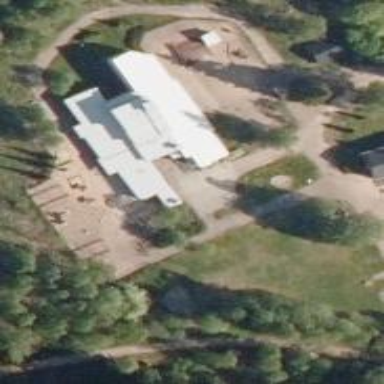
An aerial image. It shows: Kindergarten.